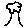
Label: tree